Question: I've created several static libraries that are shared among multiple iOS projects. In a lot of these static libraries i've created unit tests. I'd like these tests to run whenever I test the project that the static library is included in.
I've tried including all of the tests inside of the "Test" section in the main projects scheme but this usually results in "Simulator is already in use" errors and the tests fail. Probably because the previous tests are using the simulator.

Skin CreatorTests are for the main project
SEUSUIKitTests, APIKitTests, PurchaseKitTests and MCSkinKitTests are all tests that are from attached static libraries
Am I going about this the right way, or should I be thinking differently?
** EDIT **
Looks like this stack overflow question is having the same problem.
<URL>
** EDIT 2 **
Radar: <URL>
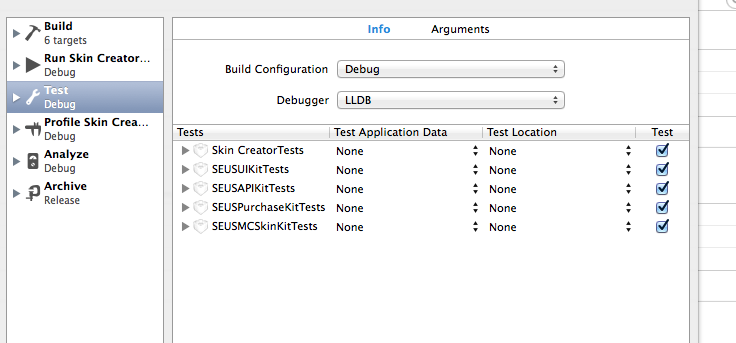
Answer: Although correctly setting up your Unit Testing is pretty much a mess and a time sink on XCode (thanks to the very clear messages you get, as you found out), in your case I think the problem is your approach.
If you have several static libraries linked from multiple projects, the tests for the static libraries should not be run from the projects referencing them. Each library should be self-contained and pack it's own tests, and they should be run whenever you change something in that particular library.
The idea is that you should only be testing your own code. If you link an external static library, that library's author is responsible for correctly unit testing this portion. The fact that you're also the author of the external library should not have an impact on this.